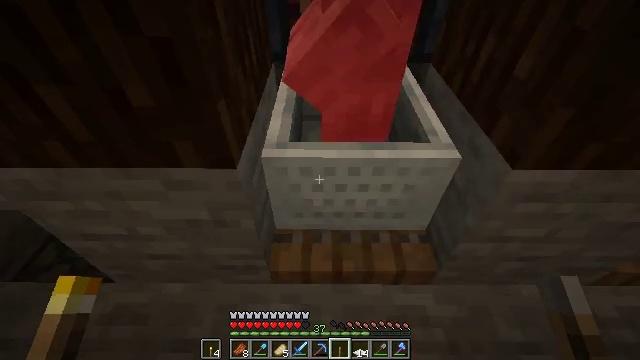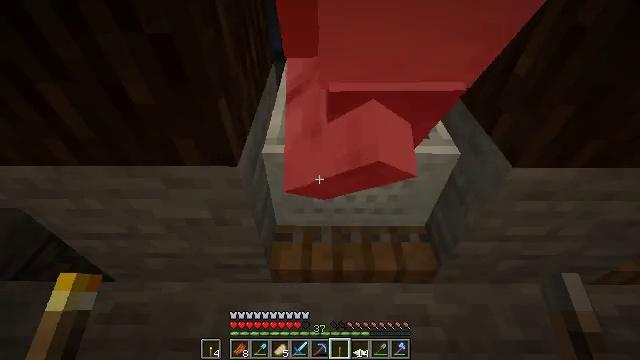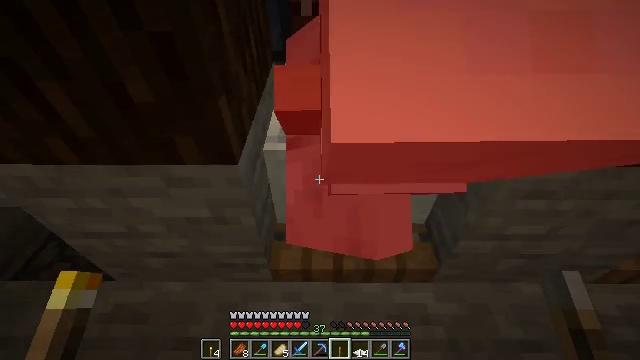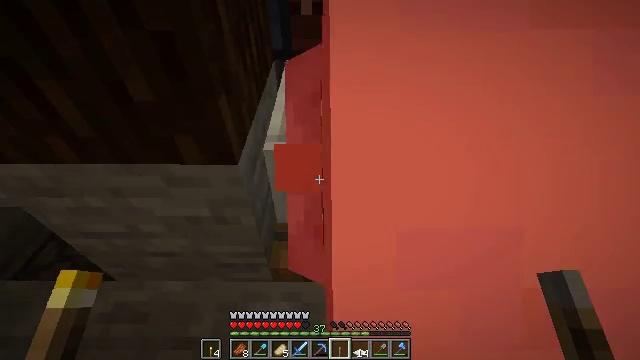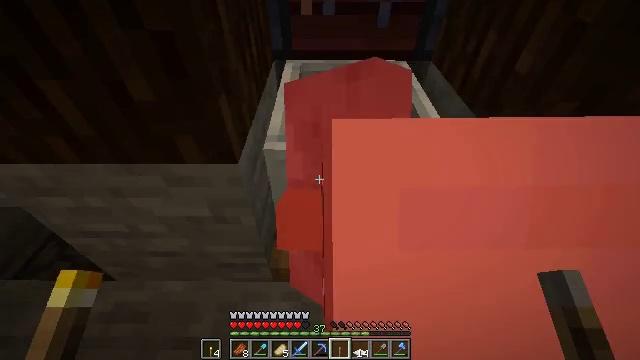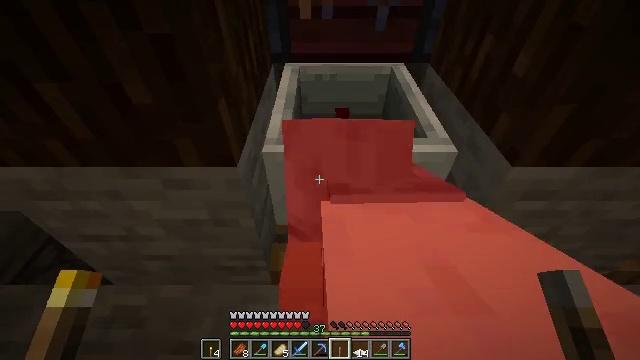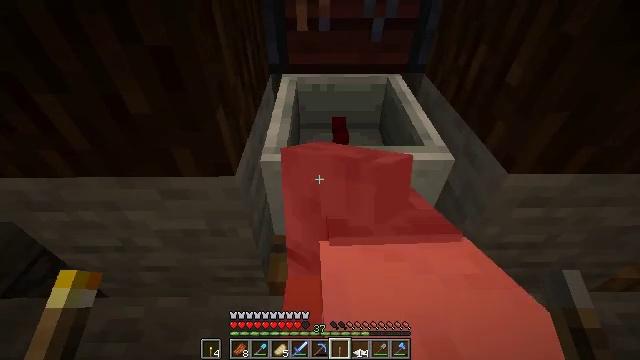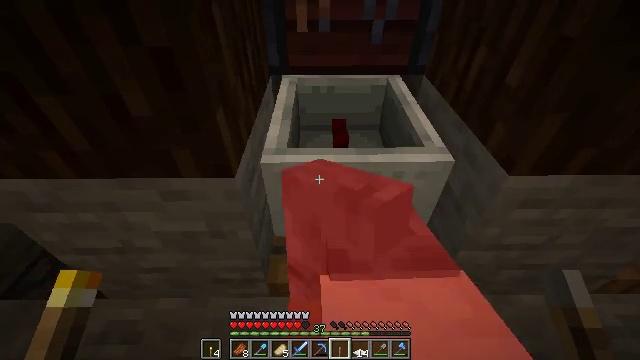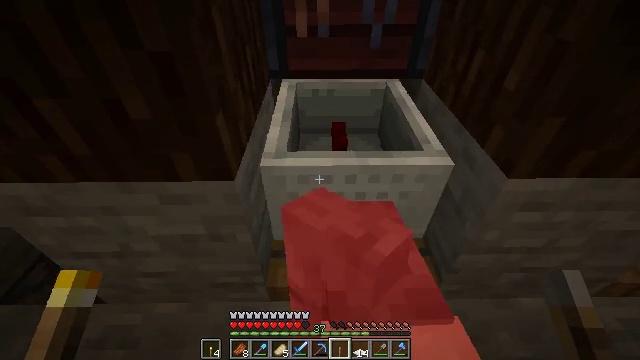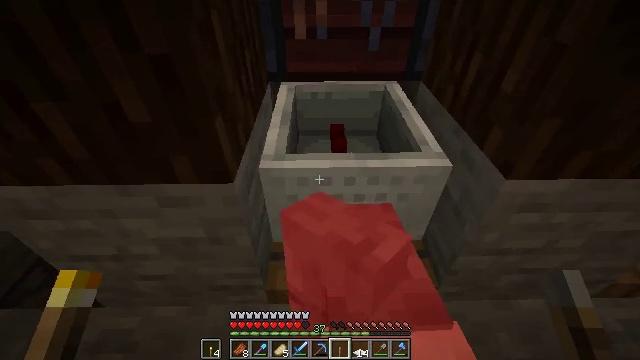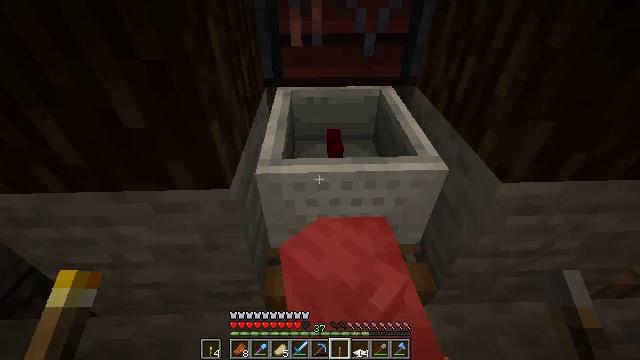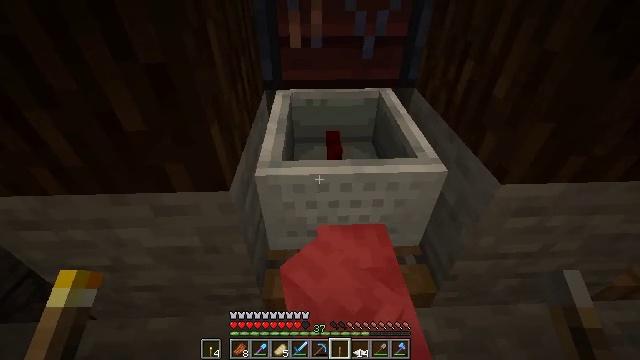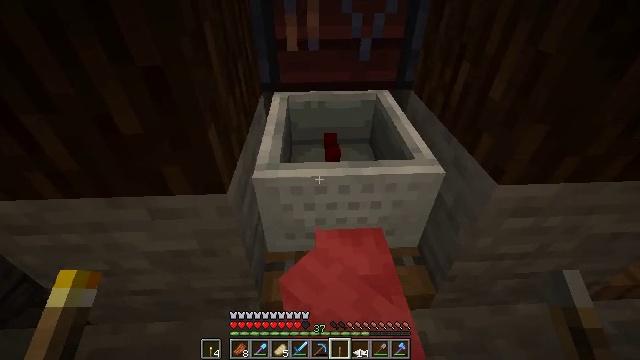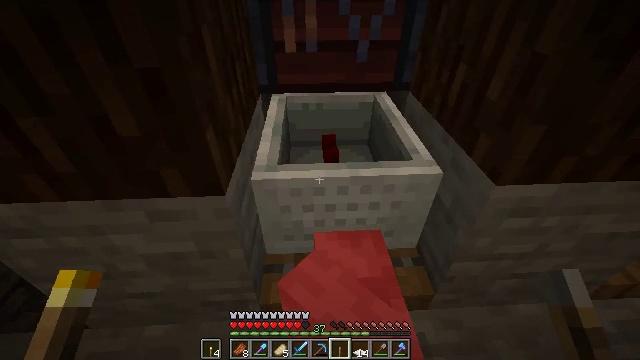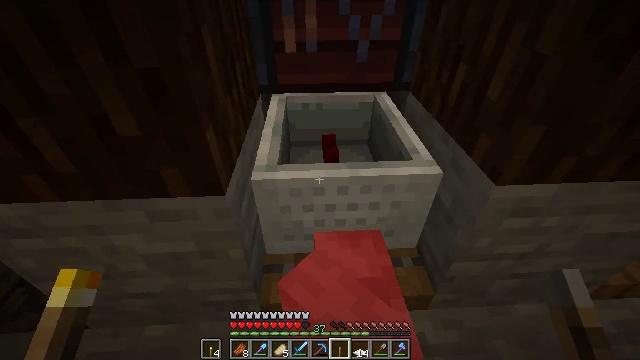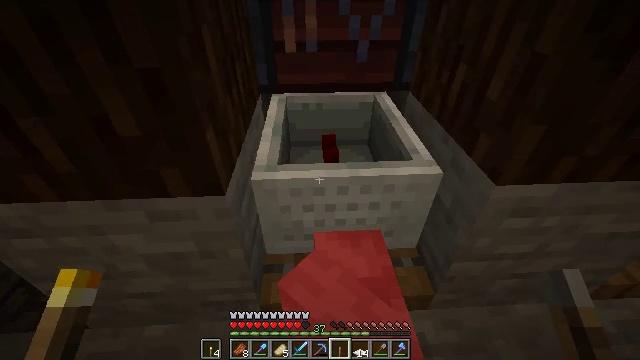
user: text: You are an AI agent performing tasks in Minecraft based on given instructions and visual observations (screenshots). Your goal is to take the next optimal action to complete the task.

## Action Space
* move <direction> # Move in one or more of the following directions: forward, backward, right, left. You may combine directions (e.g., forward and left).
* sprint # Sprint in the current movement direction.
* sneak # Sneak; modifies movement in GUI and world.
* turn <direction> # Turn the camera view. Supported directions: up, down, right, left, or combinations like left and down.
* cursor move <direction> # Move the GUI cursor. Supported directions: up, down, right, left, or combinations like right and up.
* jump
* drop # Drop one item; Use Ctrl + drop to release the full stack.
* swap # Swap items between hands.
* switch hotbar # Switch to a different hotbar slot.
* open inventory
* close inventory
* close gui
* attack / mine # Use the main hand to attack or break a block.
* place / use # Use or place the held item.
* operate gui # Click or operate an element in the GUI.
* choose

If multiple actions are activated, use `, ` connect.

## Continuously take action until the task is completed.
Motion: motion action
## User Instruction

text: Break the smithing table to move it.
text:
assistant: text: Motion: no_op
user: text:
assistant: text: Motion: no_op
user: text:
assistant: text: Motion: no_op
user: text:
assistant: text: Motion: no_op
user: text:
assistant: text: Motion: no_op
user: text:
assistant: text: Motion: turn up
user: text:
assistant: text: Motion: no_op
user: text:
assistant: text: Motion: no_op
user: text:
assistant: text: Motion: no_op
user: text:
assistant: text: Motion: turn up
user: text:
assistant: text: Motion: no_op
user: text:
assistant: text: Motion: no_op
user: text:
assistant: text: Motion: no_op
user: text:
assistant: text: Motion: no_op
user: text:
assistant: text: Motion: no_op
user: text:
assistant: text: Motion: no_op
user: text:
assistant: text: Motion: no_op
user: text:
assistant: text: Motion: no_op
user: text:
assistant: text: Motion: no_op
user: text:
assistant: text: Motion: turn right
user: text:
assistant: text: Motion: no_op
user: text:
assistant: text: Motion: no_op
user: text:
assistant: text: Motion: turn down
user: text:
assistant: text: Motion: turn down
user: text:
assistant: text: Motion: turn down
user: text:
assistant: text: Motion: turn left and down
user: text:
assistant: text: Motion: turn left and down
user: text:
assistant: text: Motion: no_op
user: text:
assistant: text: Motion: no_op
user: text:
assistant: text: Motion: no_op